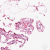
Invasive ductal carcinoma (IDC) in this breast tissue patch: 0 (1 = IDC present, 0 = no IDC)